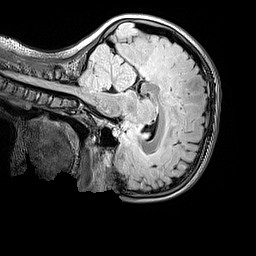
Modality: FLAIR
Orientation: sagittal
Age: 11
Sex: female
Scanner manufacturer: siemens
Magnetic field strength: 3 T
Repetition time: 5 s
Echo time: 0.388 s